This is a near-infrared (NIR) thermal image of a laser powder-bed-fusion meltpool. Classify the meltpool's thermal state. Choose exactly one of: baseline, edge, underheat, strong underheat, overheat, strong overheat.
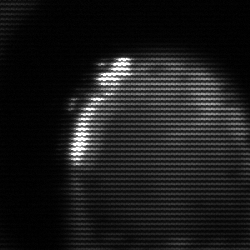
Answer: edge